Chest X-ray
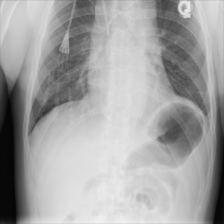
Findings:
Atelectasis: negative
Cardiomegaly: negative
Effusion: negative
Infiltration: negative
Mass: negative
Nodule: negative
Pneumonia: negative
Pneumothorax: negative
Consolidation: negative
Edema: negative
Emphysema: negative
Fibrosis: positive
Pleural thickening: negative
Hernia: negative